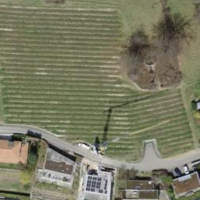
EUNIS habitat code: 44
Species observed at this site:
Gryllus campestris